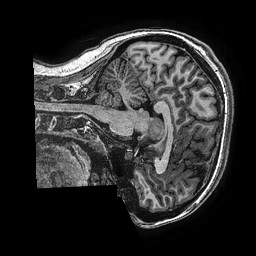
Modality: T1w
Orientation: sagittal
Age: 19
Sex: female
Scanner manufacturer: ge
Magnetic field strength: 3 T
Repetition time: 0.00766 s
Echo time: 0.003476 s